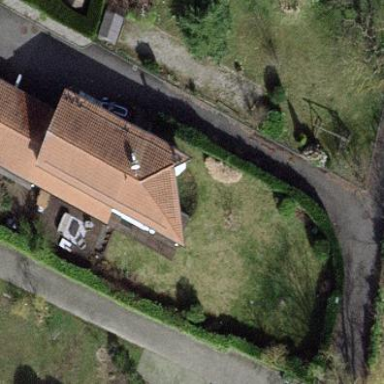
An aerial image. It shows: Garden surrounded by fence.